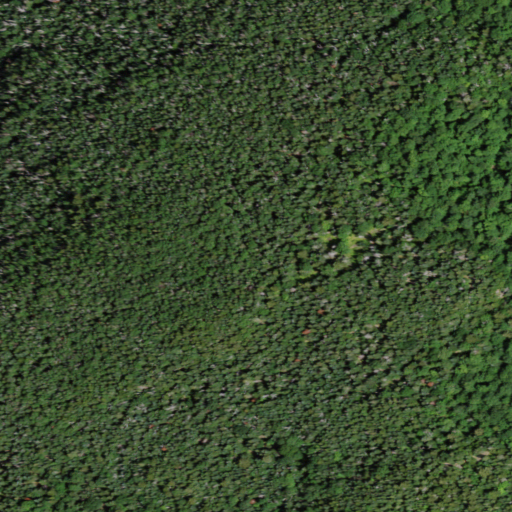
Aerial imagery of mountain in New York named Black Mountain containing evergreen forest, mixed forest, and deciduous forest